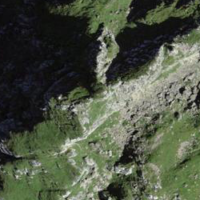
EUNIS habitat code: 31
Species observed at this site:
Leontopodium nivale